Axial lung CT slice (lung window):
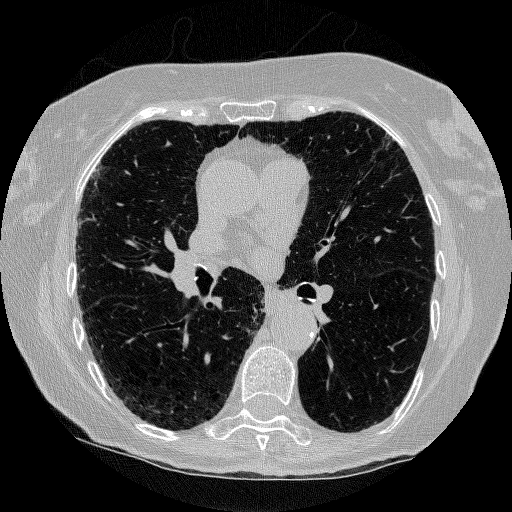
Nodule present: no